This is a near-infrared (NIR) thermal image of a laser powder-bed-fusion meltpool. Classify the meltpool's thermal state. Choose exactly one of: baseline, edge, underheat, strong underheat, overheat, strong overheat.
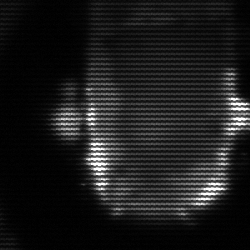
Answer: baseline